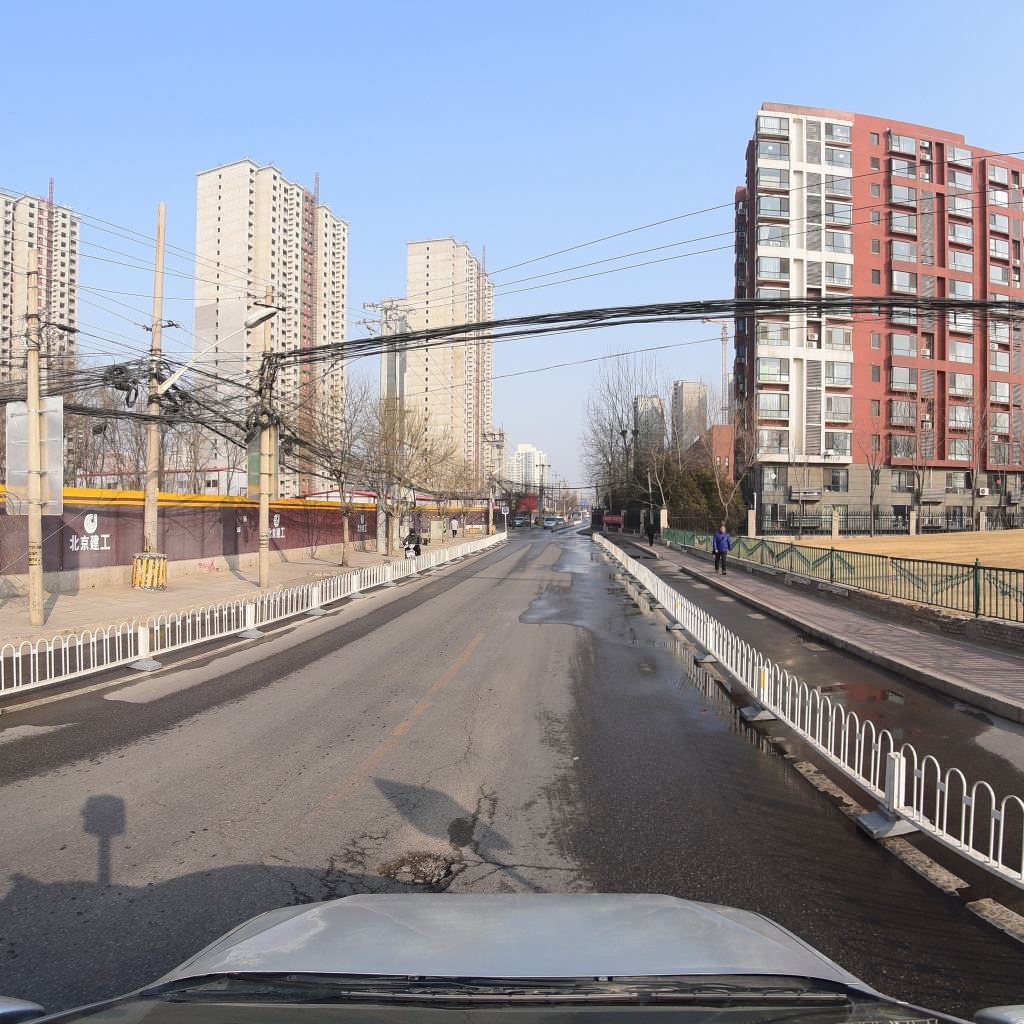
Region: Fengtai
Road damage annotations: alligator crack, pothole